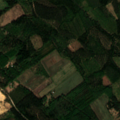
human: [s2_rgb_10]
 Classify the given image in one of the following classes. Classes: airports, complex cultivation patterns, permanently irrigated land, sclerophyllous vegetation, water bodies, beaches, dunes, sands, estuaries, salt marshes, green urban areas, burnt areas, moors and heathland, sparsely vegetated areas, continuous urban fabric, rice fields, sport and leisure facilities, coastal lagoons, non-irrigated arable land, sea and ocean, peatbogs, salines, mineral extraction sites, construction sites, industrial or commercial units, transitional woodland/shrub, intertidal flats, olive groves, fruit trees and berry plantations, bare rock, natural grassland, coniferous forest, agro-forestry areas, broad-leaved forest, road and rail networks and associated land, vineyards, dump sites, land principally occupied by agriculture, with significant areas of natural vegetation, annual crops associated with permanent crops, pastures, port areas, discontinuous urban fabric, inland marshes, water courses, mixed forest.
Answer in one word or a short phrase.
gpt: land principally occupied by agriculture, with significant areas of natural vegetation, coniferous forest, mixed forest